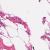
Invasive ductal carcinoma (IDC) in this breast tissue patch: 0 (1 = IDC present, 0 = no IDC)